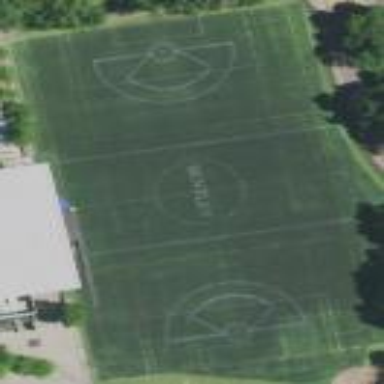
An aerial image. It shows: Artificial turf soccer pitch for leisure land.